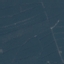
Land use / land cover class: Forest